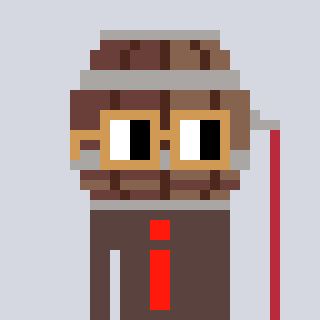
a pixel art character with square brown glasses, a wine barrel-shaped head and a darkbrown-colored body on a cool background